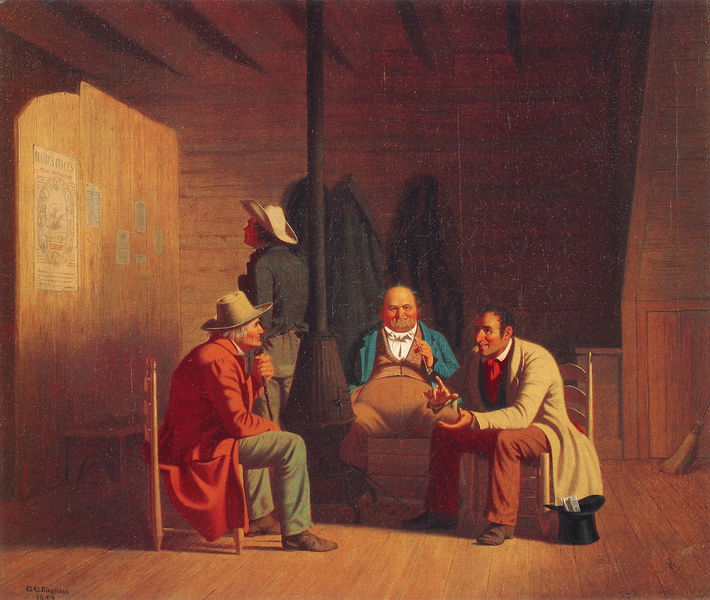
Titel: Country Politician
Künstler: George Caleb Bingham
Institution: San Francisco, The Fine Arts Museum of San Francisco
Schlagwörter: blau, gemälde, mann, menschen, sitzen, braun, holz, hut, hüte, licht, männer, raum, reden, stuhl, stühle, säule, zimmer, haus, rot, herren, zylinder, wand, mantel, ofen, stock, unterhaltung, parkett, frack, dick, pfeife, rauchen, besen, spiel, mäntel, poster, biedermeier, diskussion, garderobe, träger, roter mantel, cowboy, konversation, anschlagwand, 1849